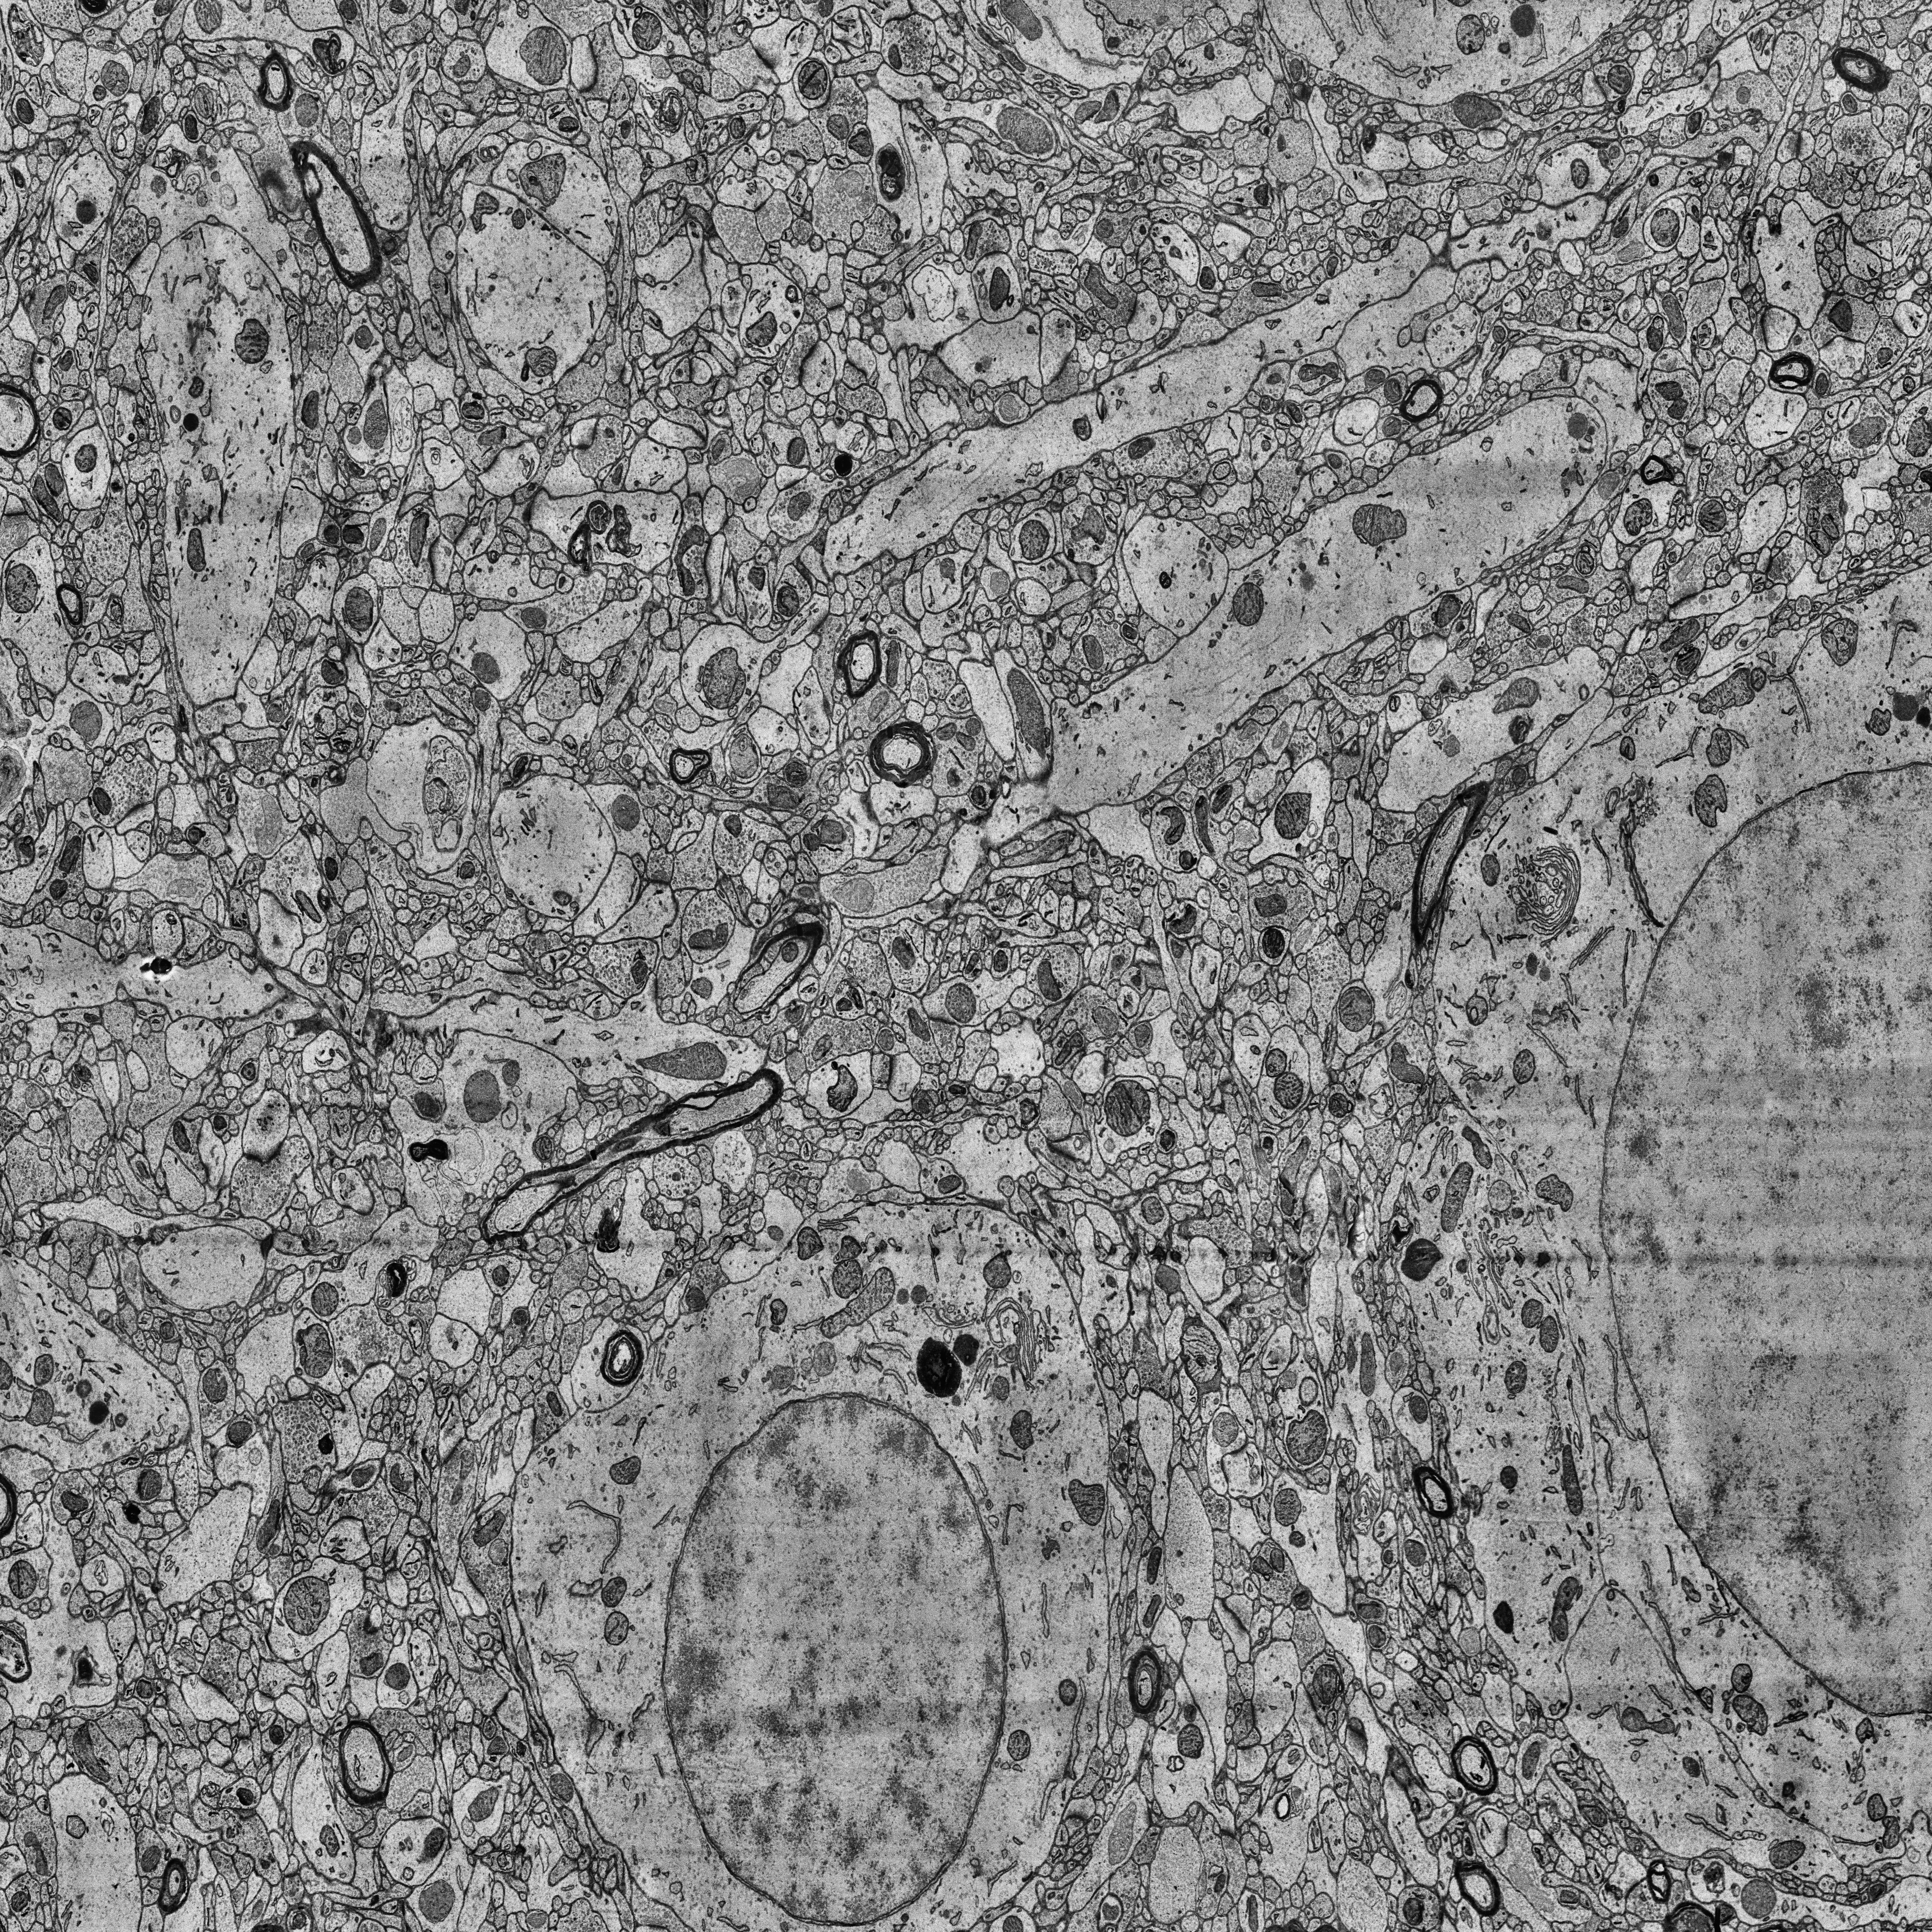
Electron microscopy slice of human cortex tissue
Slice depth (z): 378
Mitochondria instances in slice: 411